Interaction volume radius: 5 \u00c5
Interaction volume height: 10 \u00c5
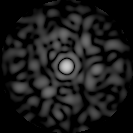
Disorder parameter: 0.8557